Question:
I use thrown in visual studio 2005 while debugging a project to get the possible error.
But when I do it, it stops with an green arrow pointing the error line that is happening, but I want to skip that error to get the next possible error. How can I skip and set the yellow arrow to make it yellow and let it to go on to the part of the code lines..
How can I do it?
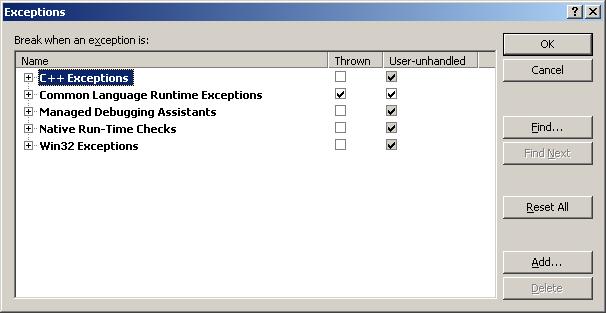
Answer: Once an unhandled exception has been thrown the normal execution of your program ends so there is no way to 'skip it' and move on.
For debugging purposes if you want you program to carry on executing regardless of this exception you could surround the section of code that is causing the problem in a try/catch block and just ignore the exception although this is not good practice for production code.
'''
try
{
// code causing exception
}
catch (Exception ex)
{
// Ignore of log exception
}
'''
As mentioned before this is not good practice for production code. Exceptions should ideally be handled when thrown and not ignored. Failure to do so could lead to all sorts of hard to debug problems down the line but for debugging purposes, if you need to see further into the program execution, this may help.